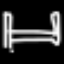
Label: bed